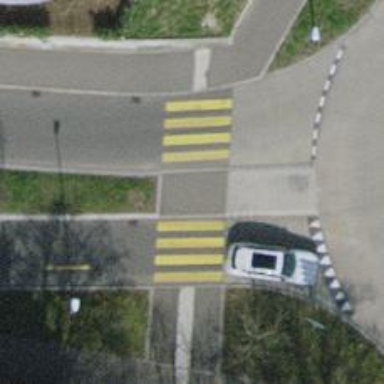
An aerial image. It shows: Marked zebra crossing with island.